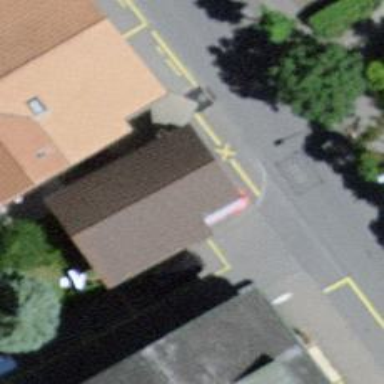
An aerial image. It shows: Restaurant.